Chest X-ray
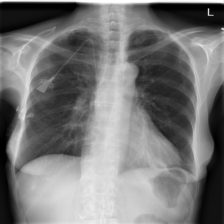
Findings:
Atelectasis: positive
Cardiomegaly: negative
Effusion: negative
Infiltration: negative
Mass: negative
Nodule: negative
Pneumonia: negative
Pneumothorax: negative
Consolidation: negative
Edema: negative
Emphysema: negative
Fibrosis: negative
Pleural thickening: negative
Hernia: negative